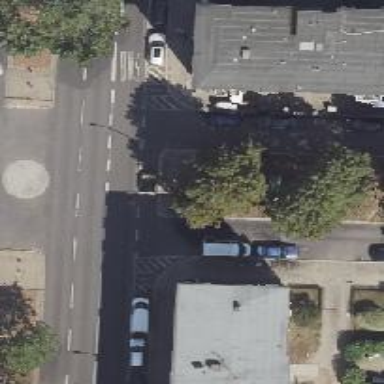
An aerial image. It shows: Unmarked crossing on the road.